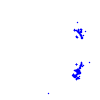
Particle: proton